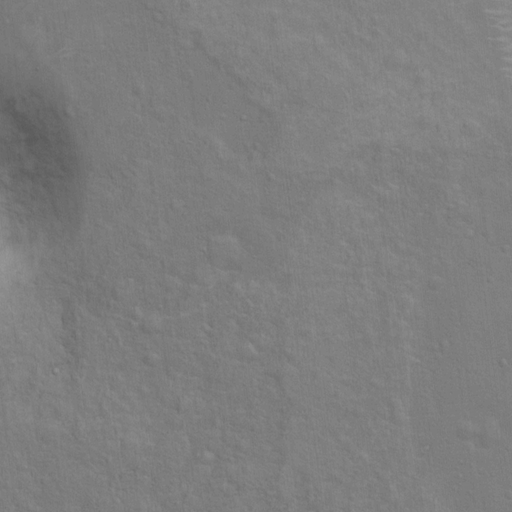
Objects detected: cone